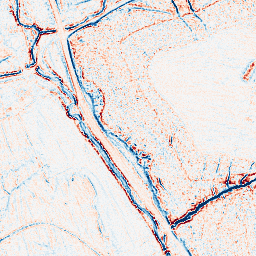
Category: classical
Decomposition family: uniform
Decomposition parameters: size: 5
Upsampling method: cubic_catmull_rom
Upsampling parameters: scale: 8
Upsampling scale: 8